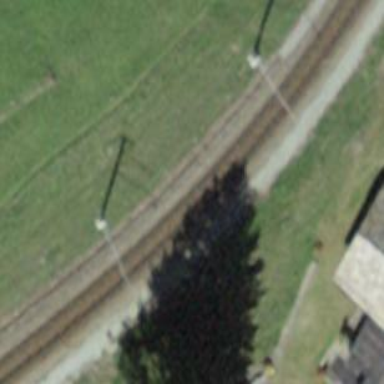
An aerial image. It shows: Narrow-gauge railway track with electrified contact line. The railway has one track.